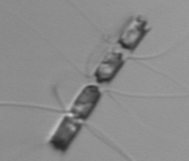
Label: Chaetoceros_didymus